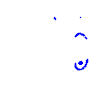
Particle: kaon